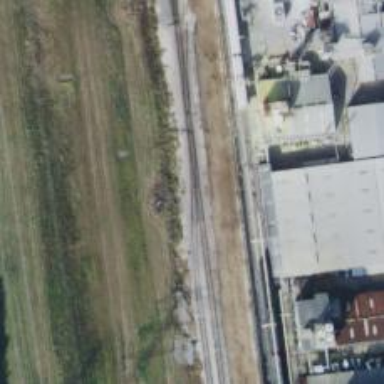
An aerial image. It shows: Railway siding with rails.